Field crop: maize
Growth stage: 2
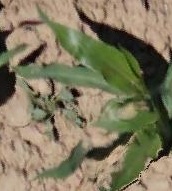
Species: maize